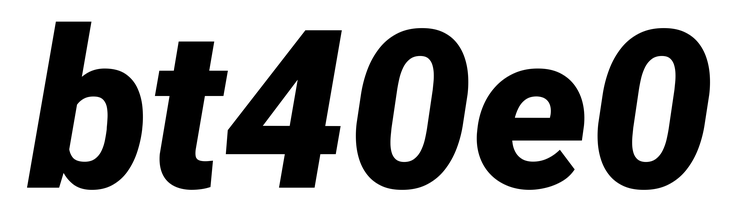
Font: Roboto-Italic_Black_Italic